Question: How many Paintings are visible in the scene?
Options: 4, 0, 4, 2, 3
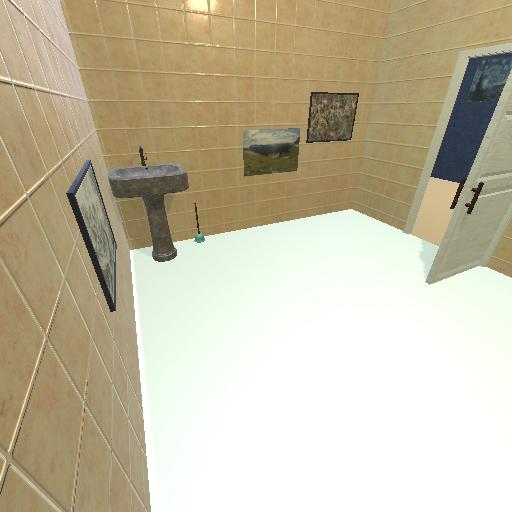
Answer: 4